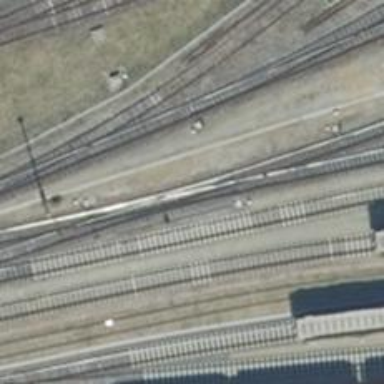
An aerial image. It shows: Railway switch.